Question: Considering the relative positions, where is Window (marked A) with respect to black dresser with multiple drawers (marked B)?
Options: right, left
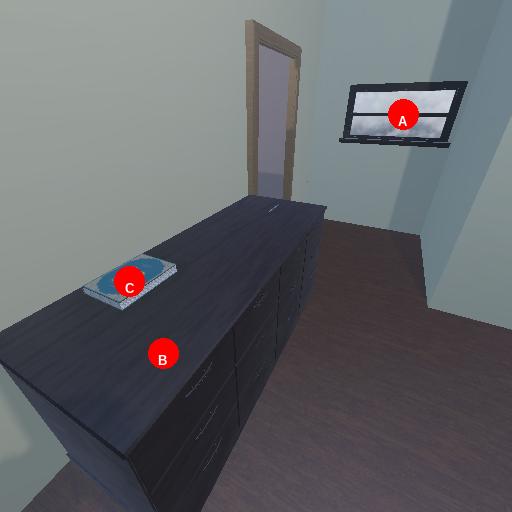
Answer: right